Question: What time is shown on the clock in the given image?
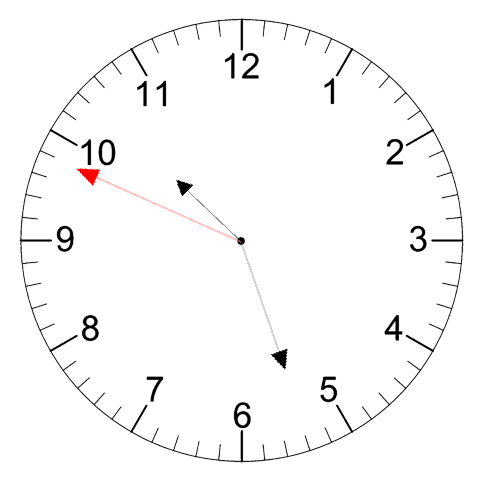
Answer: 10:26:49